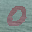
Label: 0